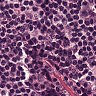
Metastatic tissue present: no